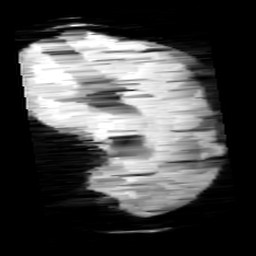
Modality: minIP
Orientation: sagittal
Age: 9
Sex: male
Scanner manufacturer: siemens
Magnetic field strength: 3 T
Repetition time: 0.027 s
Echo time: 0.02 s